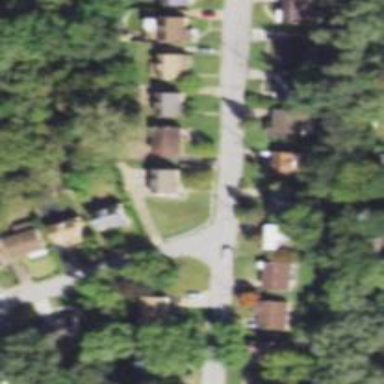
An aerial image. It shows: Driveway.